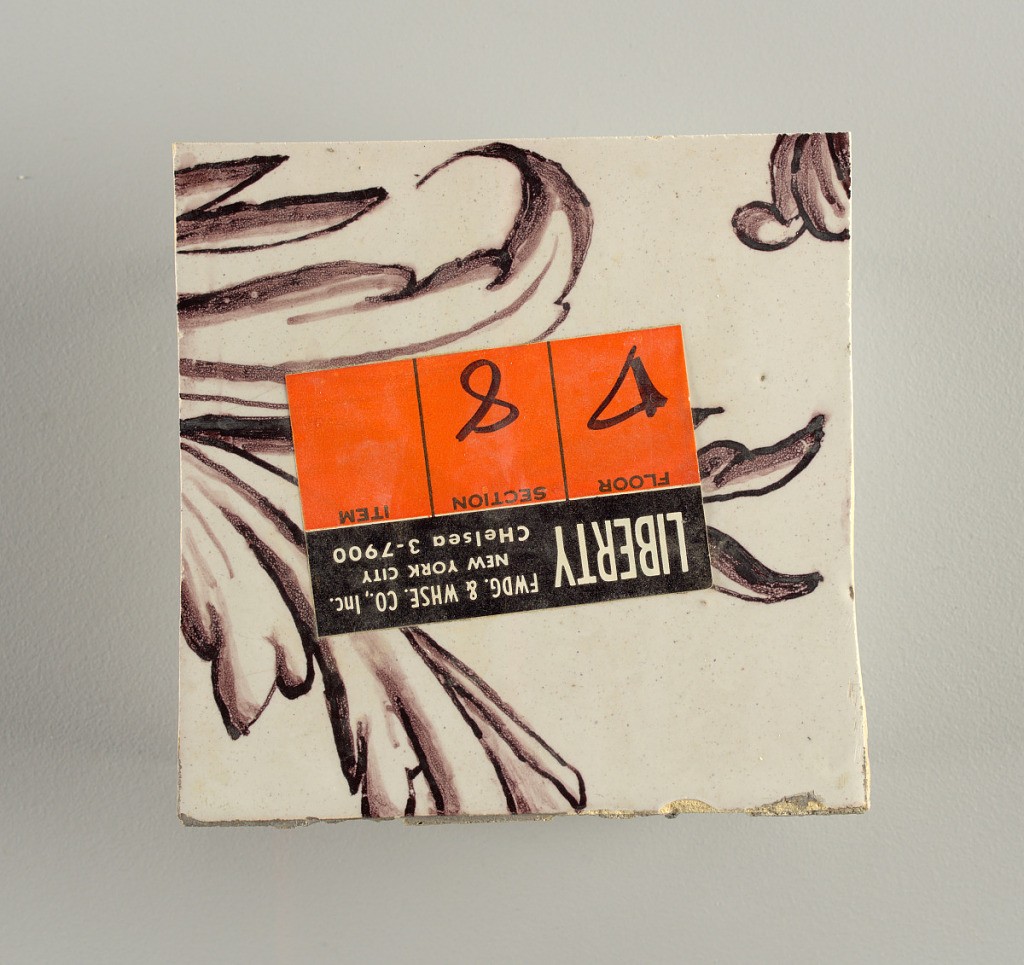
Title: Wall facing
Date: ca. 1725
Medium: tin-glazed earthenware, underglaze
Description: Running design for a frieze or a dado, composed of scrolls of foliage and strapwork, and four repeating motifs--a seated woman in a small upright oval medallion, a putto seated on a rocailled base, and strapwork in axial pattern.  The various panels, A to F, show various repeats of the same design, all being five tiles high and a varying number of tiles wide.